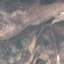
Label: HerbaceousVegetation